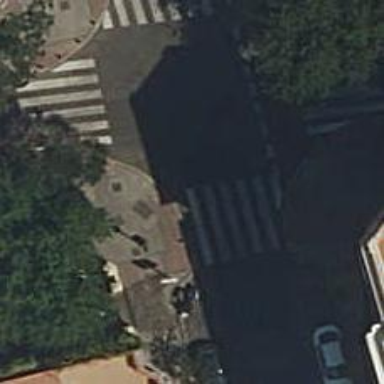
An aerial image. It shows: Zebra crossing on the road.